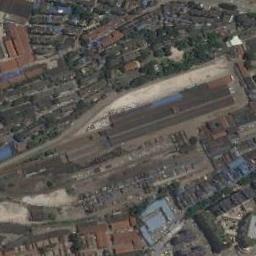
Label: railway_station